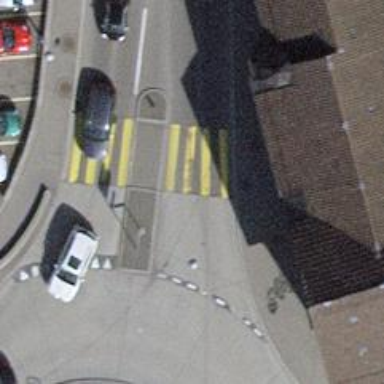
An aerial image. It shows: Uncontrolled zebra crossing with pedestrian island.